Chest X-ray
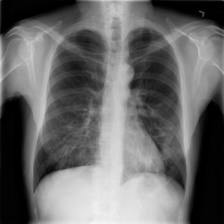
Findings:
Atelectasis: negative
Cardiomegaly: negative
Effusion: negative
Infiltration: positive
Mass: negative
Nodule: negative
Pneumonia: negative
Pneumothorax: negative
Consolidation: negative
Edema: negative
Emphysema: negative
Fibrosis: negative
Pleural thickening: negative
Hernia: negative